Question: I'm starting out with the Pyramid framework and trying to run this inside of Eclipse.
My run configuration is:
'/home/ben/env/bin/paster'
'serve /home/ben/dev/python/pyramid/firstPyramid/first/development.ini'
This virtualenv paster will serve 'development.ini' fine from the command line. However, running this in eclipse gives:
'''
[Invalid file specified for console output: ]
Traceback (most recent call last):
File "/home/ben/env/bin/paster", line 8, in <module>
load_entry_point('PasteScript==1.7.3', 'console_scripts', 'paster')()
File "/home/ben/env/lib/python2.6/site-packages/PasteScript-1.7.3-py2.6.egg/paste/script/command.py", line 84, in run
invoke(command, command_name, options, args[1:])
File "/home/ben/env/lib/python2.6/site-packages/PasteScript-1.7.3-py2.6.egg/paste/script/command.py", line 123, in invoke
exit_code = runner.run(args)
File "/home/ben/env/lib/python2.6/site-packages/PasteScript-1.7.3-py2.6.egg/paste/script/command.py", line 218, in run
result = self.command()
File "/home/ben/env/lib/python2.6/site-packages/PasteScript-1.7.3-py2.6.egg/paste/script/serve.py", line 276, in command
relative_to=base, global_conf=vars)
File "/home/ben/env/lib/python2.6/site-packages/PasteScript-1.7.3-py2.6.egg/paste/script/serve.py", line 313, in loadapp
**kw)
File "/home/ben/env/lib/python2.6/site-packages/PasteDeploy-1.3.4-py2.6.egg/paste/deploy/loadwsgi.py", line 203, in loadapp
return loadobj(APP, uri, name=name, **kw)
File "/home/ben/env/lib/python2.6/site-packages/PasteDeploy-1.3.4-py2.6.egg/paste/deploy/loadwsgi.py", line 223, in loadobj
global_conf=global_conf)
File "/home/ben/env/lib/python2.6/site-packages/PasteDeploy-1.3.4-py2.6.egg/paste/deploy/loadwsgi.py", line 247, in loadcontext
global_conf=global_conf)
File "/home/ben/env/lib/python2.6/site-packages/PasteDeploy-1.3.4-py2.6.egg/paste/deploy/loadwsgi.py", line 270, in _loadconfig
return loader.get_context(object_type, name, global_conf)
File "/home/ben/env/lib/python2.6/site-packages/PasteDeploy-1.3.4-py2.6.egg/paste/deploy/loadwsgi.py", line 397, in get_context
global_additions=global_additions)
File "/home/ben/env/lib/python2.6/site-packages/PasteDeploy-1.3.4-py2.6.egg/paste/deploy/loadwsgi.py", line 492, in _pipeline_app_context
APP, pipeline[-1], global_conf)
File "/home/ben/env/lib/python2.6/site-packages/PasteDeploy-1.3.4-py2.6.egg/paste/deploy/loadwsgi.py", line 401, in get_context
section)
File "/home/ben/env/lib/python2.6/site-packages/PasteDeploy-1.3.4-py2.6.egg/paste/deploy/loadwsgi.py", line 423, in _context_from_use
object_type, name=use, global_conf=global_conf)
File "/home/ben/env/lib/python2.6/site-packages/PasteDeploy-1.3.4-py2.6.egg/paste/deploy/loadwsgi.py", line 353, in get_context
global_conf=global_conf)
File "/home/ben/env/lib/python2.6/site-packages/PasteDeploy-1.3.4-py2.6.egg/paste/deploy/loadwsgi.py", line 247, in loadcontext
global_conf=global_conf)
File "/home/ben/env/lib/python2.6/site-packages/PasteDeploy-1.3.4-py2.6.egg/paste/deploy/loadwsgi.py", line 277, in _loadegg
return loader.get_context(object_type, name, global_conf)
File "/home/ben/env/lib/python2.6/site-packages/PasteDeploy-1.3.4-py2.6.egg/paste/deploy/loadwsgi.py", line 553, in get_context
object_type, name=name)
File "/home/ben/env/lib/python2.6/site-packages/PasteDeploy-1.3.4-py2.6.egg/paste/deploy/loadwsgi.py", line 573, in find_egg_entry_point
pkg_resources.require(self.spec)
File "/home/ben/env/lib/python2.6/site-packages/setuptools-0.6c11-py2.6.egg/pkg_resources.py", line 666, in require
File "/home/ben/env/lib/python2.6/site-packages/setuptools-0.6c11-py2.6.egg/pkg_resources.py", line 565, in resolve
pkg_resources.DistributionNotFound: MyProject
'''
I also have PyDev using the python interpreter of the virtualenv setup.
Any ideas what may be the issue?
Here is a screenshot:

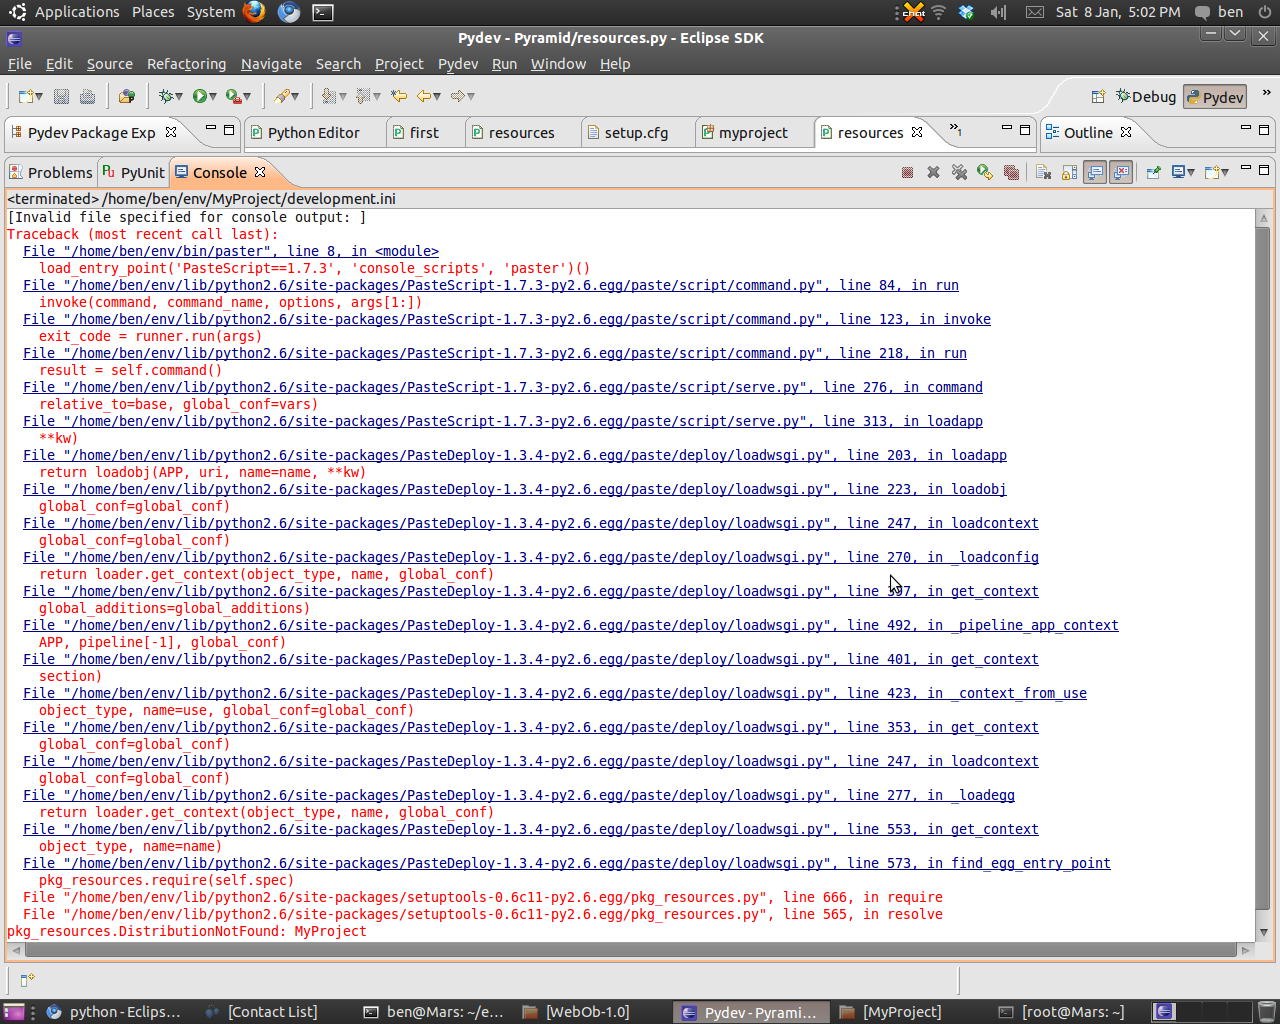
Answer: I fixed this by changing the PYHTONPATH property in pydev to also use env/bin.